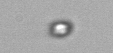
Label: nanoplankton_mix